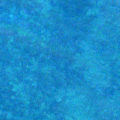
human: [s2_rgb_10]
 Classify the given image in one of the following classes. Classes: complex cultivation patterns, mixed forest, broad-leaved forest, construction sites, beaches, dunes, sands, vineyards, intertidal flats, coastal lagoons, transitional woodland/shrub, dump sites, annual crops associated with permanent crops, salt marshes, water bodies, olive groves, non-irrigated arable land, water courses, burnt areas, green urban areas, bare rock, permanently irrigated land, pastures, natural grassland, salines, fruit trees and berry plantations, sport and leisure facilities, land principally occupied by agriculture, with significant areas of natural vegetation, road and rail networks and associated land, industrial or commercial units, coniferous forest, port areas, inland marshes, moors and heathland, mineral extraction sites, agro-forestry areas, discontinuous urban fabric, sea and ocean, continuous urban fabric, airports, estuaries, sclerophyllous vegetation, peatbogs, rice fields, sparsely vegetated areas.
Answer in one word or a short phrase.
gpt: sea and ocean